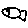
Label: fish